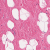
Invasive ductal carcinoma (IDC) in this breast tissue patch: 0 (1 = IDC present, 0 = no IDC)